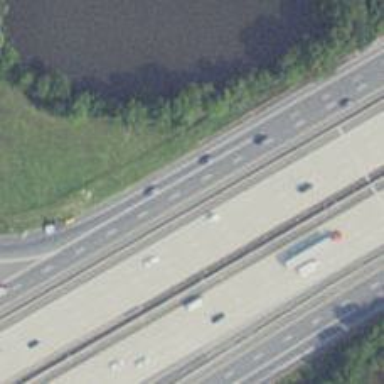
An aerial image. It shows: Motorway junction.